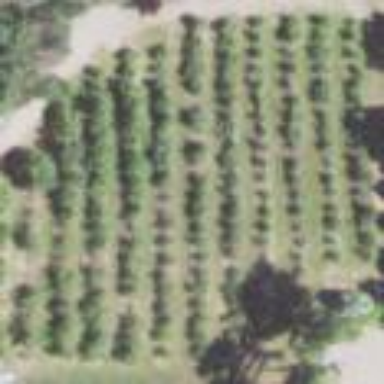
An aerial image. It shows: Orchard.